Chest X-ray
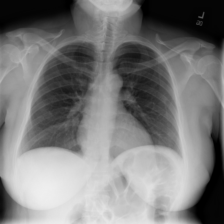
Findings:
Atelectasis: negative
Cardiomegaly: negative
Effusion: negative
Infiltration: positive
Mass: negative
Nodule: negative
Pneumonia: negative
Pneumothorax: negative
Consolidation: negative
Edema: negative
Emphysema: negative
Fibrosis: negative
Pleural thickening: negative
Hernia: negative